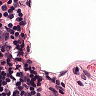
Metastatic tissue present: no